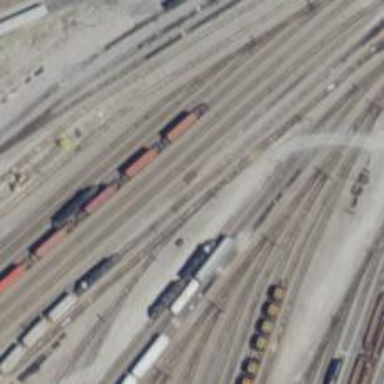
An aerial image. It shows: Railway yard used for servicing trains.